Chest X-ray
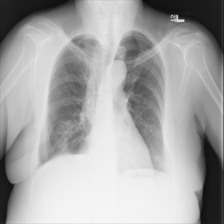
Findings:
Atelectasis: negative
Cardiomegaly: negative
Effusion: positive
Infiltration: positive
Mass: negative
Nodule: positive
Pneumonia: negative
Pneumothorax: negative
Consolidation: negative
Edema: negative
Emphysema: negative
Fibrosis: negative
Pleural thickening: negative
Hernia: negative